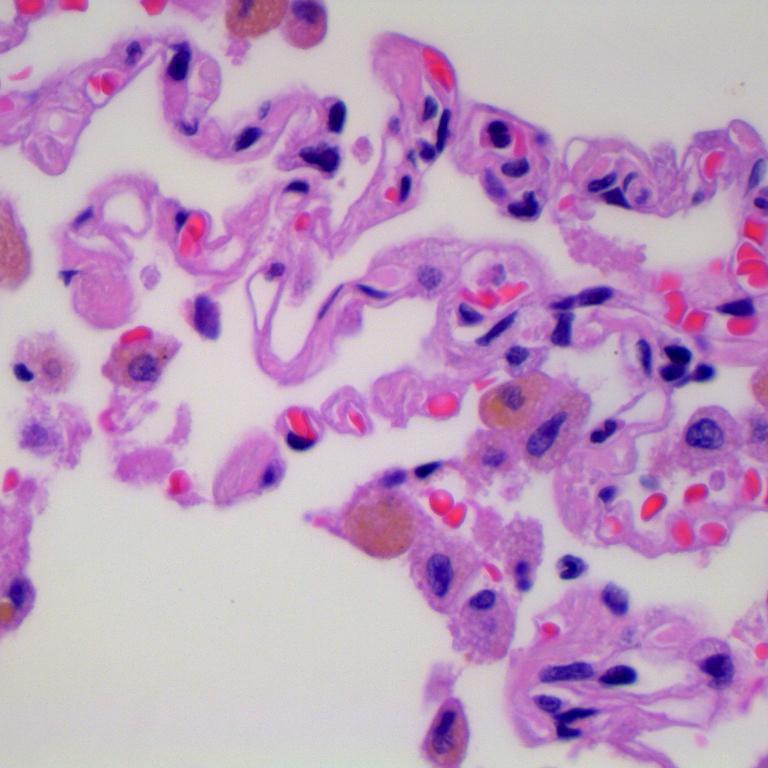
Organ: lung
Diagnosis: benign